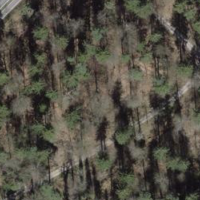
EUNIS habitat code: 43
Species observed at this site:
Urtica dioica